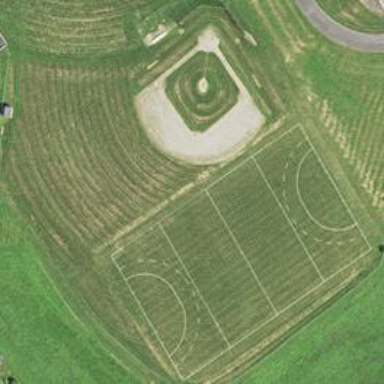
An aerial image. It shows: Grass pitch designated for multiple sports activities.